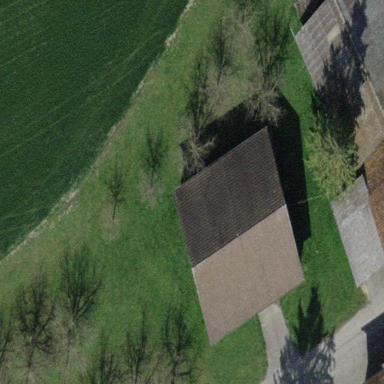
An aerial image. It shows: Farm auxiliary building with gabled roof.